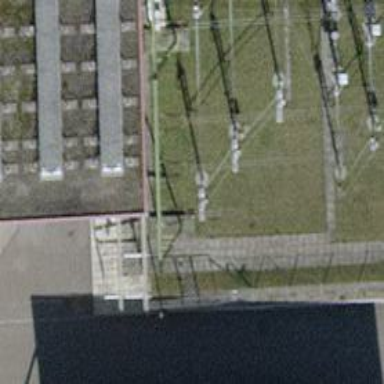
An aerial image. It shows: Insulator used in power equipment.